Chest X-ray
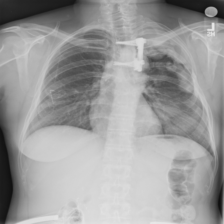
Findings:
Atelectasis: negative
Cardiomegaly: negative
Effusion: negative
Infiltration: negative
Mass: negative
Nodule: negative
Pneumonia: negative
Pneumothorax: negative
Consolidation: negative
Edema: negative
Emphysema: negative
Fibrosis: negative
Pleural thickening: negative
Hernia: negative